Question: i am developping an application that has chat&message support. I need to know weather it is applicaple on BB OS 4.5 to set a star icon on application icon as in messages application .

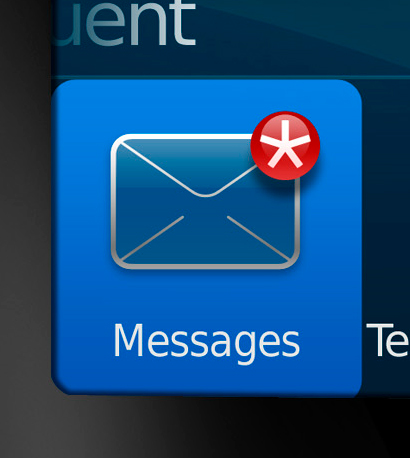
Answer: You can do that. You need to have four images for the icons. They are
1. Standard app icon
2. Standard roll over icon
3. Standard icon with a *
4. Standard roll over icon with a *
Once you have that use the following code
'''
if (unReadChatMessages> 0)
{
appIcon = Bitmap.getBitmapResource("app_alert.png");
rolloverIcon = Bitmap.getBitmapResource("app_rollover_alert.png");
// turn on the LED
if(LED.isSupported(LED.LED_TYPE_STATUS))
{
LED.setState(LED.STATE_BLINKING);
LED.setConfiguration(100, 1000, LED.BRIGHTNESS_100);
}
}
else
{
// use default icons...
appIcon = Bitmap.getBitmapResource("app.png");
rolloverIcon = Bitmap.getBitmapResource("app_rollover.png");
// Turn off LED...
if(LED.isSupported(LED.LED_TYPE_STATUS))
{
LED.setState(LED.STATE_OFF);
}
}
// Try to set the icons
HomeScreen.updateIcon(appIcon, 0);
HomeScreen.setRolloverIcon(rolloverIcon, 0);
'''